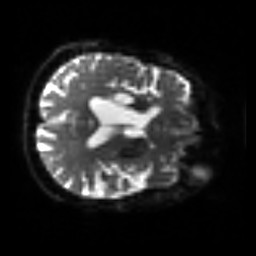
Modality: sbref
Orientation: axial
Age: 75
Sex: female
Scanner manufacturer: siemens
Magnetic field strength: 3 T
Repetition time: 3.2 s
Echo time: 0.081 s